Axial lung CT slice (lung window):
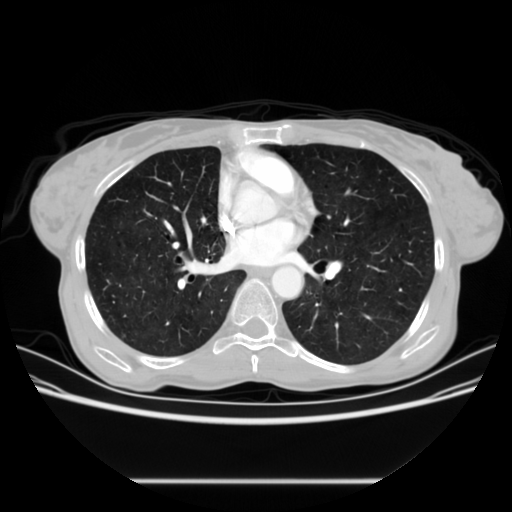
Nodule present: no